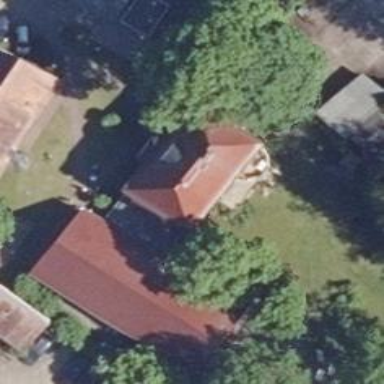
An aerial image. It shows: Building with hipped roof design.